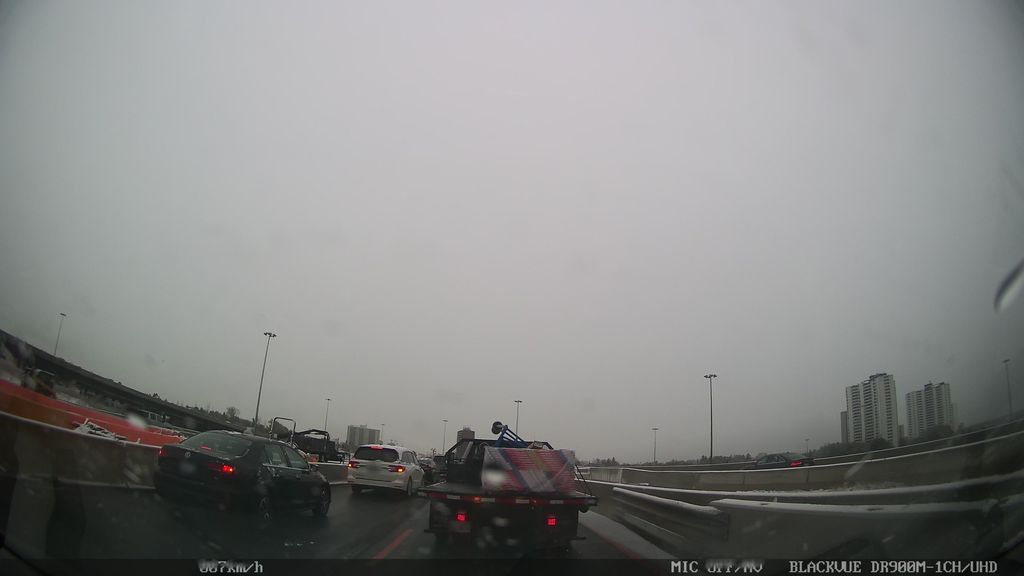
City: toronto